Field crop: maize
Growth stage: 1
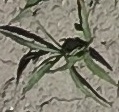
Species: sorghum